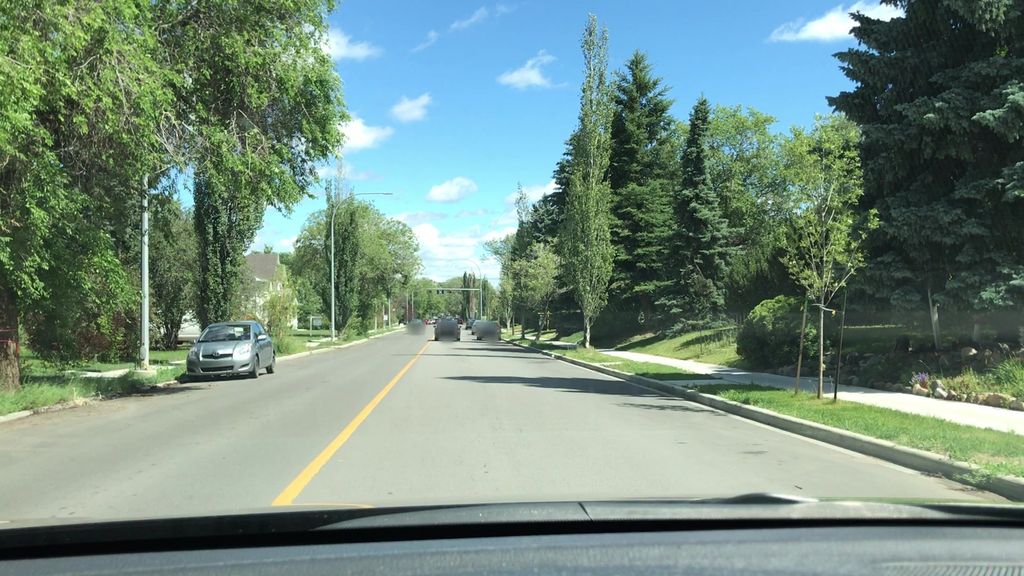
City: edmonton